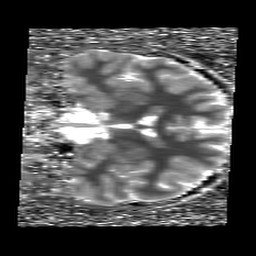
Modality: T1map
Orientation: coronal
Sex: male
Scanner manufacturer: siemens
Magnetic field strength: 3 T
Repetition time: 5 s
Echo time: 0.00368 s